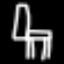
Label: chair